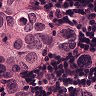
Metastatic tissue present: yes